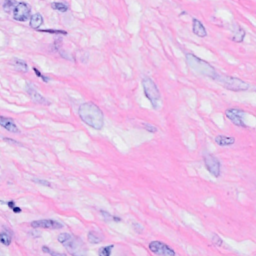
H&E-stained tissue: Breast